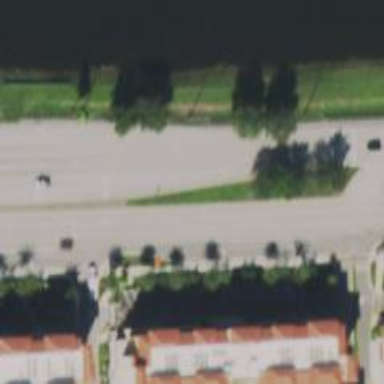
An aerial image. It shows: Primary highway with separate asphalt sidewalk.